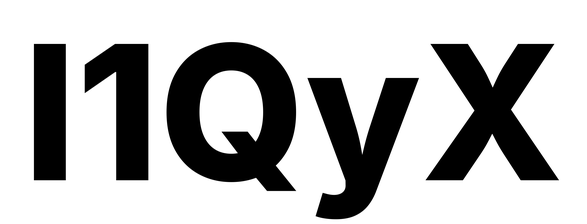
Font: Inter_ExtraBold